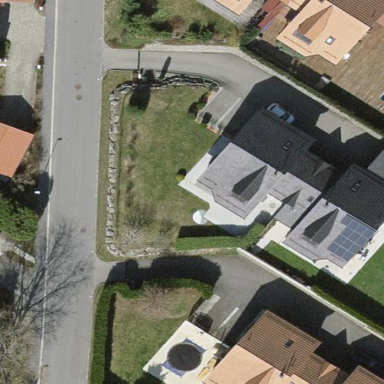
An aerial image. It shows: Residential building.